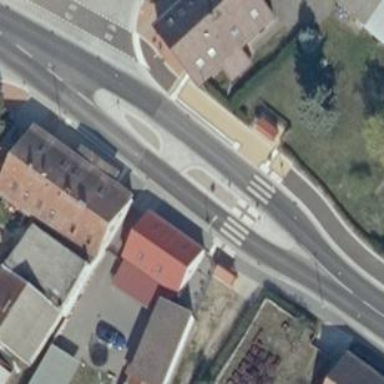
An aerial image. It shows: Zebra crossing with central island for traffic calming.